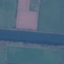
Label: River